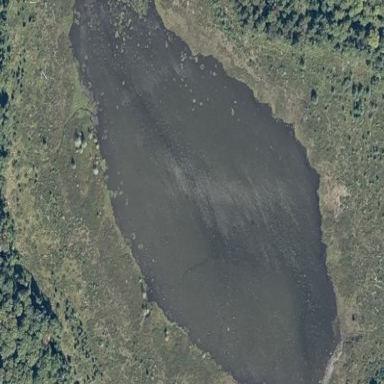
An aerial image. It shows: Beautiful lake surrounded by nature.